Field crop: maize
Growth stage: 1
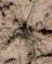
Species: salsola